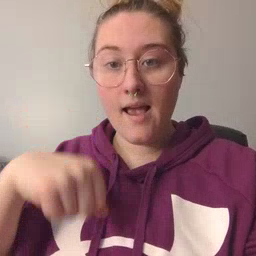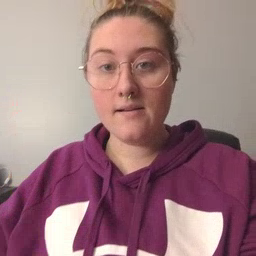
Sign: can